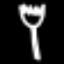
Label: fork